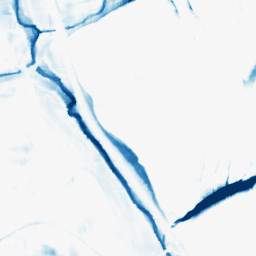
Category: morphological
Decomposition family: morphological_square
Decomposition parameters: operation: closing
size: 20
Upsampling method: cubic_mitchell
Upsampling parameters: scale: 4
Upsampling scale: 4